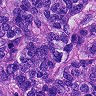
Metastatic tissue present: yes